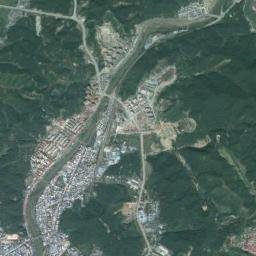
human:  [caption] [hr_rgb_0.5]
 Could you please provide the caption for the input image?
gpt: A winding, Light green long river, On both sides of which are bustling cities and rolling green mountains .

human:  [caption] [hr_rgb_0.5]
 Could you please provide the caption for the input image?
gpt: There are many trees around the river .

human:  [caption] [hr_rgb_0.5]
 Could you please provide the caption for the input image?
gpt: The river goes through houses and trees .

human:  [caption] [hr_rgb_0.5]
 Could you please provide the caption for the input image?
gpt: The green river goes through the residential area in the mountainous area covered with vegetation .

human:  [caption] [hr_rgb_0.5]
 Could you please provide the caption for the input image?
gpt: There are many buildings and some green mountains near the river .